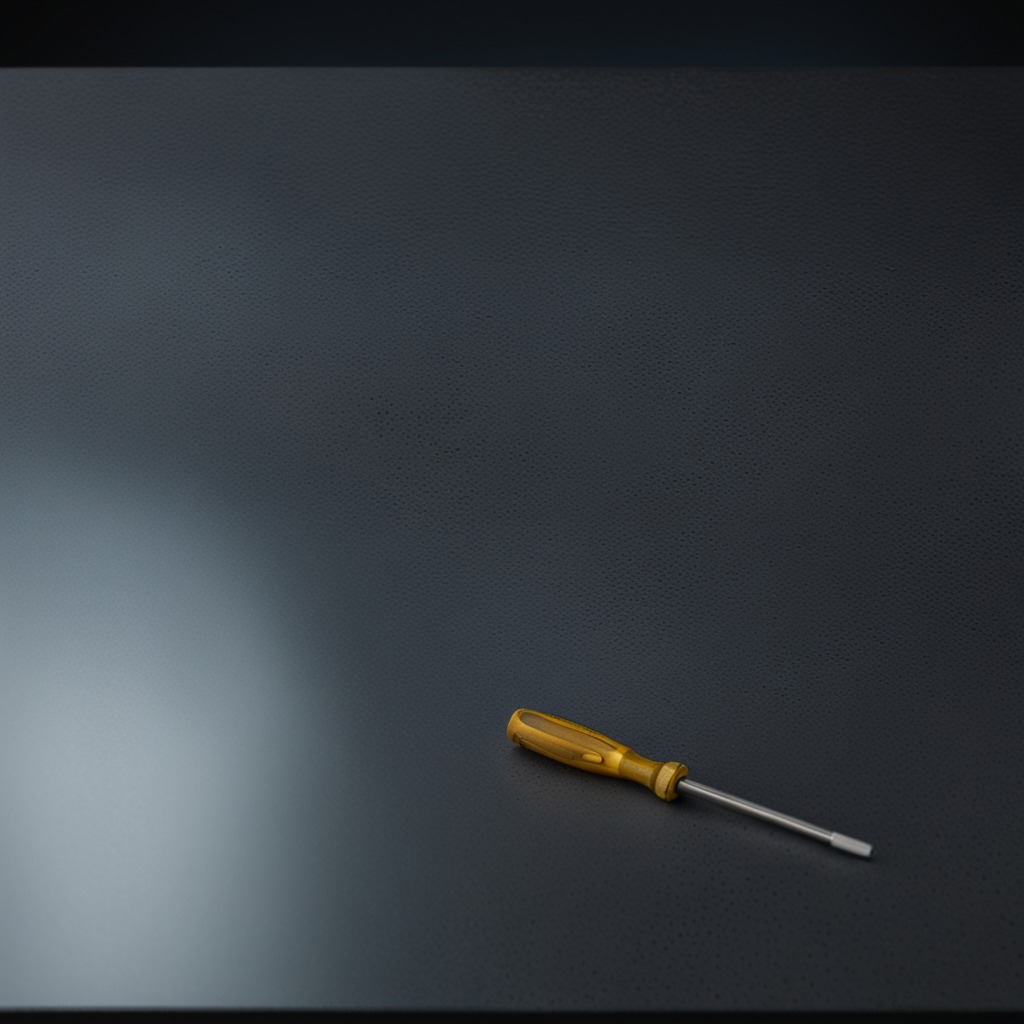
A screwdriver lying on a clean granite table inside a workshop at night.